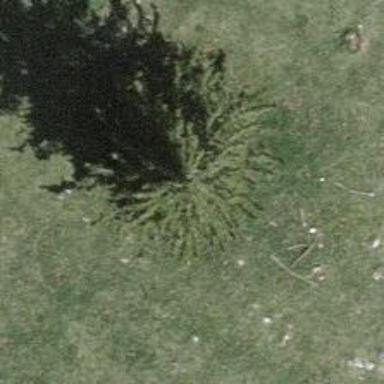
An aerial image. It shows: Evergreen tree with needle-leaved leaves.